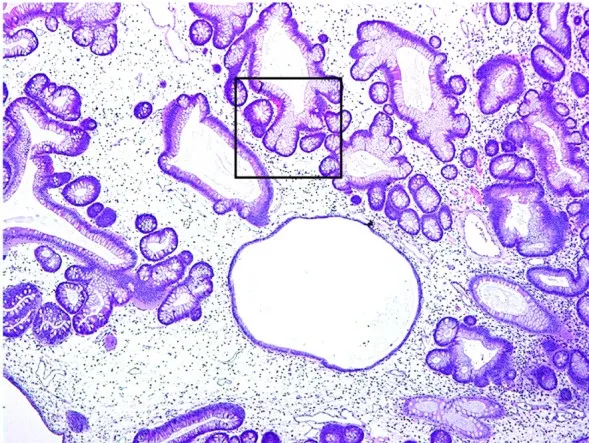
Under the microscope, the glandular cavity of the gastric body is irregular in shape, manifested as expansion or distortion, and there are small glandular cavities around, mucosal interstitial edema, accompanied by infiltration of chronic inflammatory cells.
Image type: pathology (h&e)